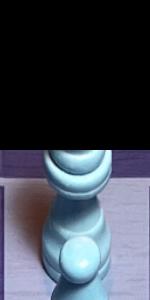
Label: Queen_White